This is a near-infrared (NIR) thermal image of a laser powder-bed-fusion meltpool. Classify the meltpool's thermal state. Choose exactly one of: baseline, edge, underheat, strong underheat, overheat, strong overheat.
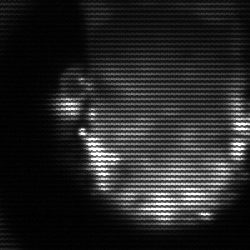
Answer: baseline